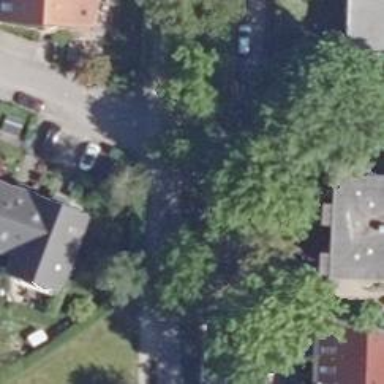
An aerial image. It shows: Smooth asphalt road in residential area.